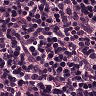
Metastatic tissue present: no